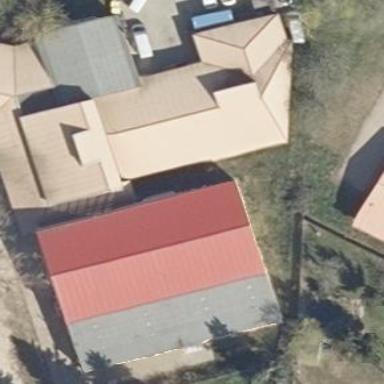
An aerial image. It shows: Sports hall building.